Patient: sex F, age 67
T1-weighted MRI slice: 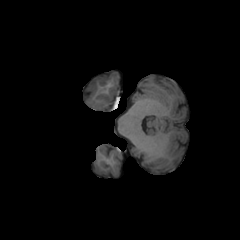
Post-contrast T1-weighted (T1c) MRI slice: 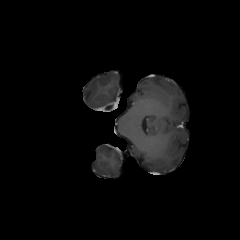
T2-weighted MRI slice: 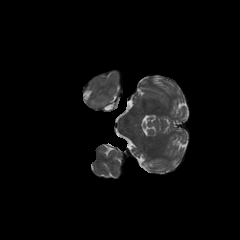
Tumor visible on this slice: no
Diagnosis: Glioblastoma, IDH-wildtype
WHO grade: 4